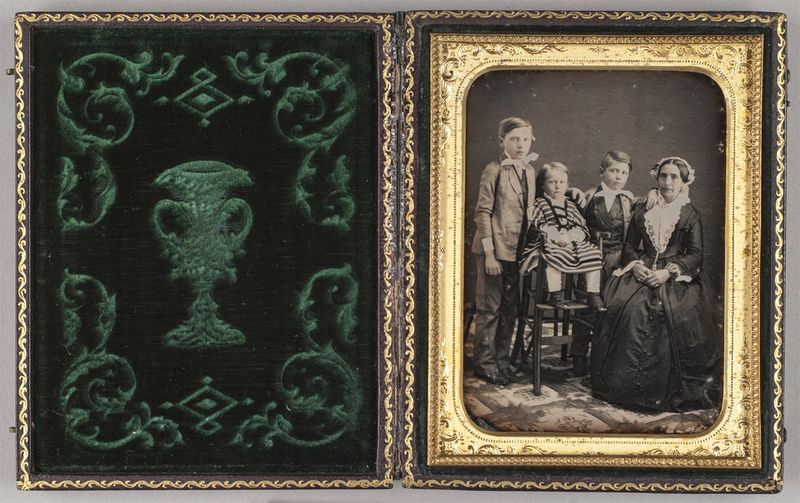
Titel: Mutter mit drei Kindern
Standort: Hamburg
Institution: Museum für Kunst und Gewerbe Hamburg
Schlagwörter: frau, haube, gruppenportrait, figur, kind, mutter, kinder, kopfbedeckung, foto, fotografie, photographie, photo, etui, generationen, kinderbild, lichtbild, daguerreotypie, kinderdarstellung, bildwerke, angewandte und bildende kunst, hessische systematik, porträtfotografie, porträtphotographie, gruppenporträt, familienverwandtschaften